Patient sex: F
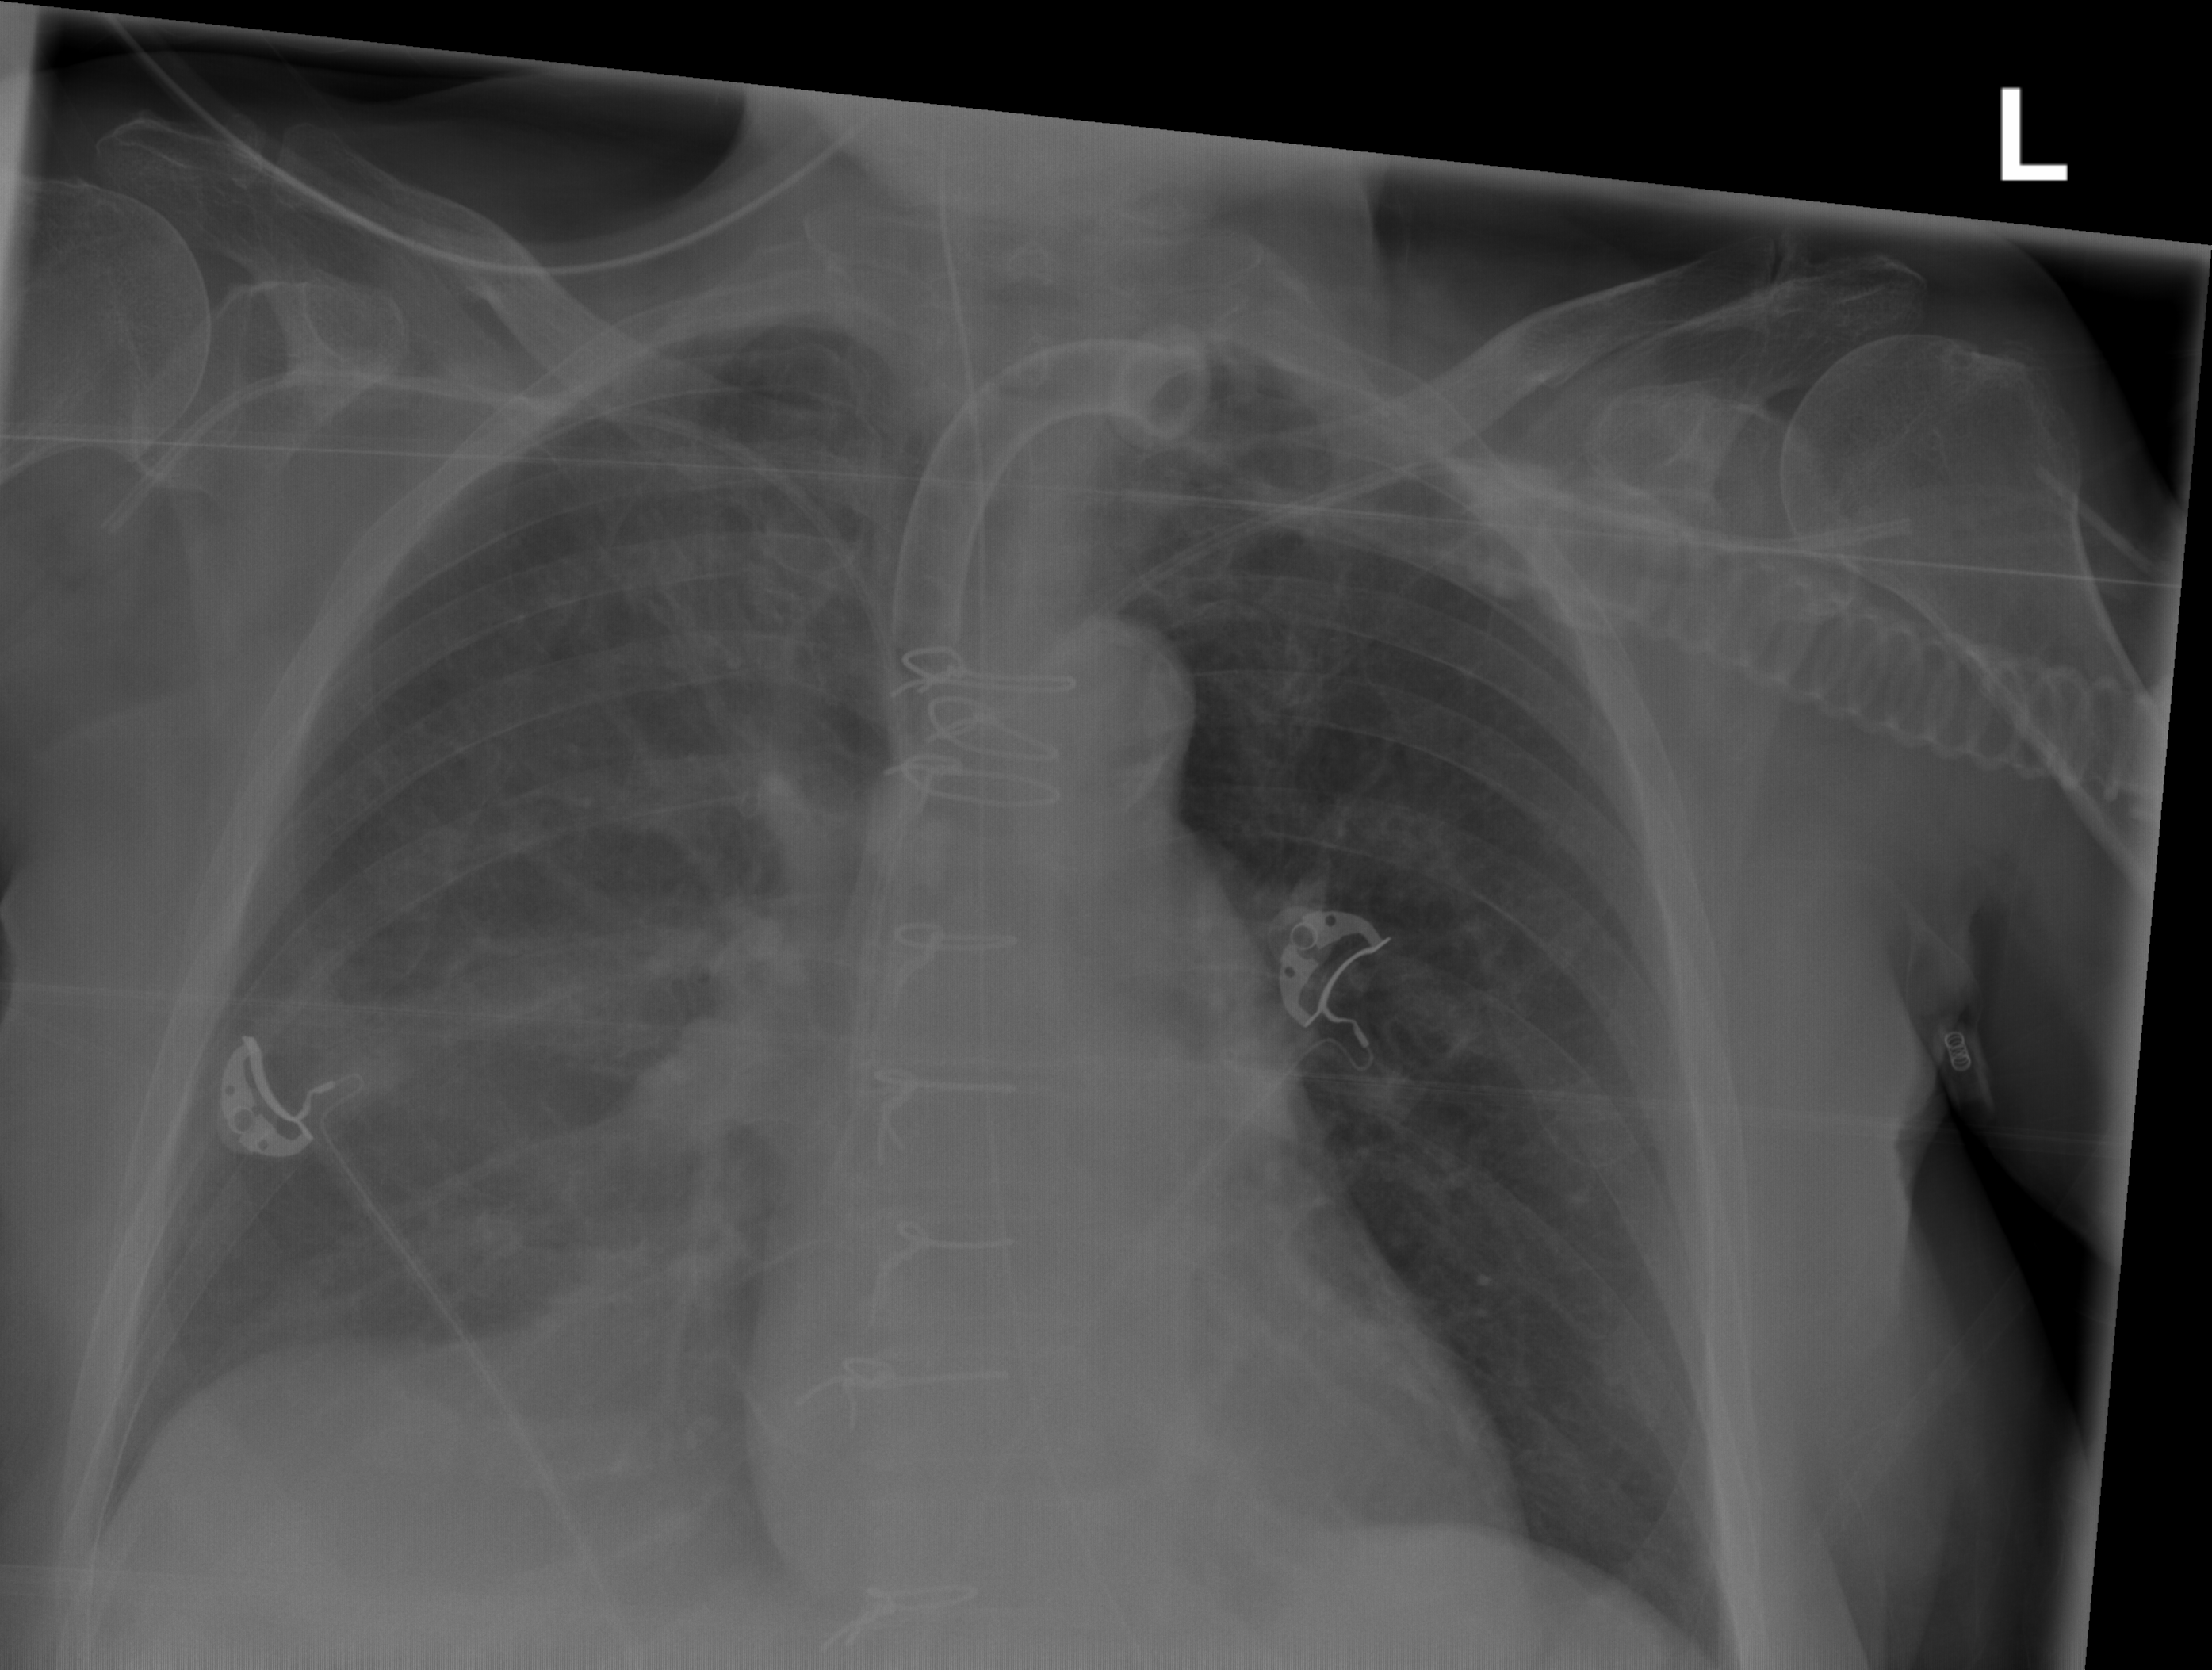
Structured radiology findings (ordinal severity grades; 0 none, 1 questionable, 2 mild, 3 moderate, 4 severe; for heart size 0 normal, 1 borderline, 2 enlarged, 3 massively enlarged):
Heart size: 0
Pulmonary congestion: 0
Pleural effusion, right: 2
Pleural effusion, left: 0
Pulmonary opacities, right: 0
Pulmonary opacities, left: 0
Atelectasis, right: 2
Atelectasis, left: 0